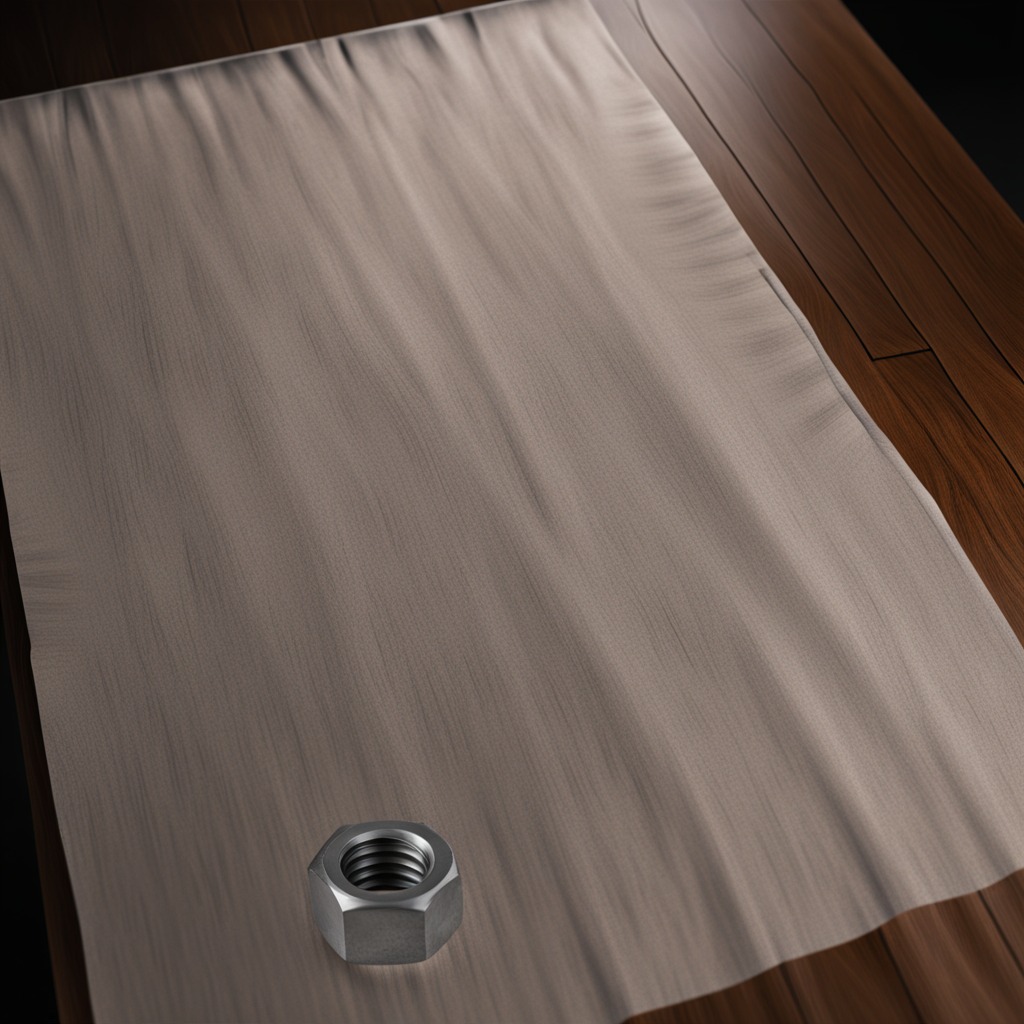
A metal nut is lying on a wooden table inside a workshop at night.